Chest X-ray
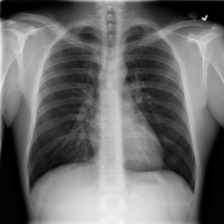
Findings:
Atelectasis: negative
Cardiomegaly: negative
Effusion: negative
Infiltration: negative
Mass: negative
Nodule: negative
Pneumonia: negative
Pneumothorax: negative
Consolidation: negative
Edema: negative
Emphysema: negative
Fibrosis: negative
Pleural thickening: negative
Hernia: negative